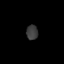
Tissue: lung
Cell type: Others
Senescence score: 0.1644
Nuclear area (px): 167
Mean DAPI intensity: 59.934